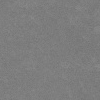
Atmospheric dust classification: dusty